Question: As you can see from the below screenshot, my autoscroll isn't working. I have a tablelayoutpanel within the tab, I have autoscroll set to true on both but neither works.
As this question suggested, I tried getting rid of Dock.Fill (my docking is now set to None through the designer), but this didn't work either. <URL>
Any suggestions on what I can do to get it to scroll down when a new question is added?

I'm trying out the following code in my case statement, when I answer yes for question D it just displays 0,0 as the position of the autoscroll and doesn't move it down.
'''
Case "DY"
Dim q As KeyValuePair(Of String, String)
For Each q In Questions
If q.Key = "E" Then
For Each c As Control In Appl1HealthQuestions.Controls
ShowControls(15, 16, 17, cbo)
Next
Appl1TabScrollLayout.AutoScroll = True
Appl1TabScrollLayout.AutoScrollPosition = New Point(Me.AutoScrollPosition.X, Me.AutoScrollPosition.Y - 20)
MessageBox.Show(Applicant1Tab.AutoScrollPosition.ToString)
MessageBox.Show(Appl1TabScrollLayout.AutoScrollPosition.ToString)
Exit For
End If
Next
'''
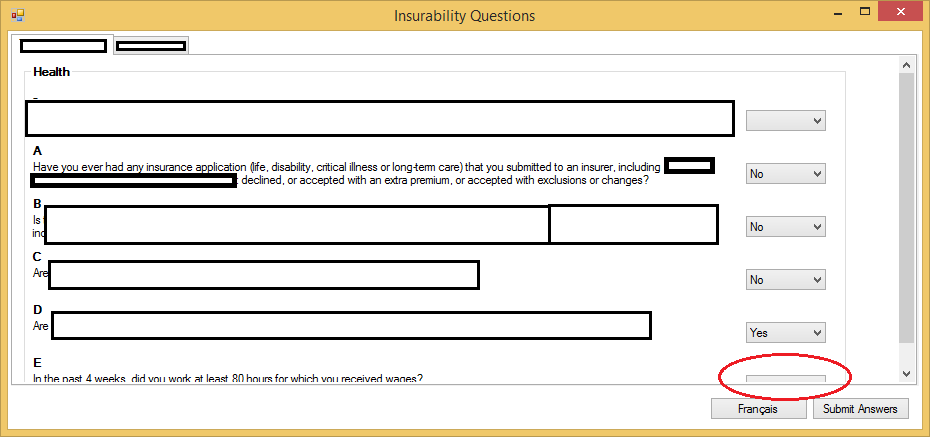
Answer: I was able to find a solution for this:
'''
Case "DY"
Dim q As KeyValuePair(Of String, String)
For Each q In Questions
If q.Key = "E" Then
For Each c As Control In Appl1HealthQuestions.Controls
ShowControls(15, 16, 17, cbo)
Next
Appl1TabScrollLayout.VerticalScroll.Value = Appl1TabScrollLayout.VerticalScroll.Maximum
Exit For
End If
Next
'''
The VerticalScroll.Maximum moves the scrolling to the bottom of the window which displays the new control, which is what I was after.